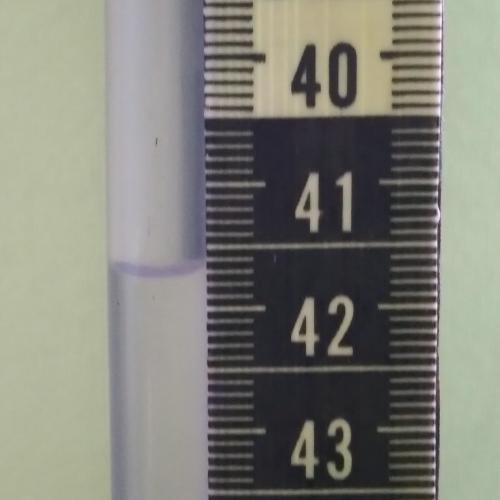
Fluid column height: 41.7 cm